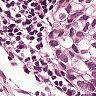
Metastatic tissue present: yes